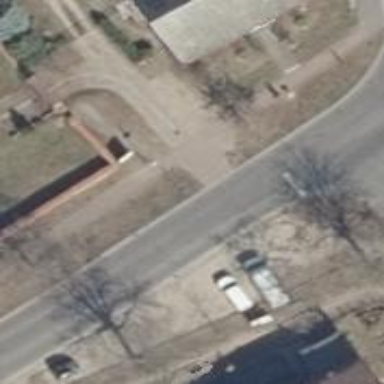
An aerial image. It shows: Dirt footway.